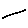
Label: line